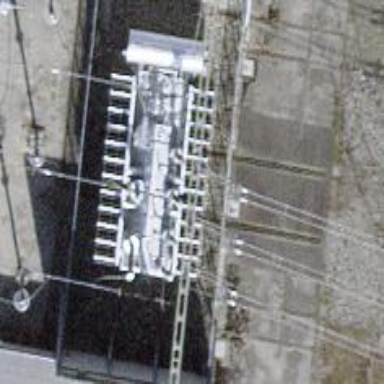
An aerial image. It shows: Outdoor transformer.